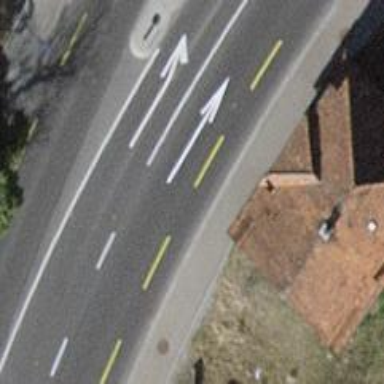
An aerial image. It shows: Sidewalk.